Question: What is the hex code for the default white background that is given to layouts when you create a new project?

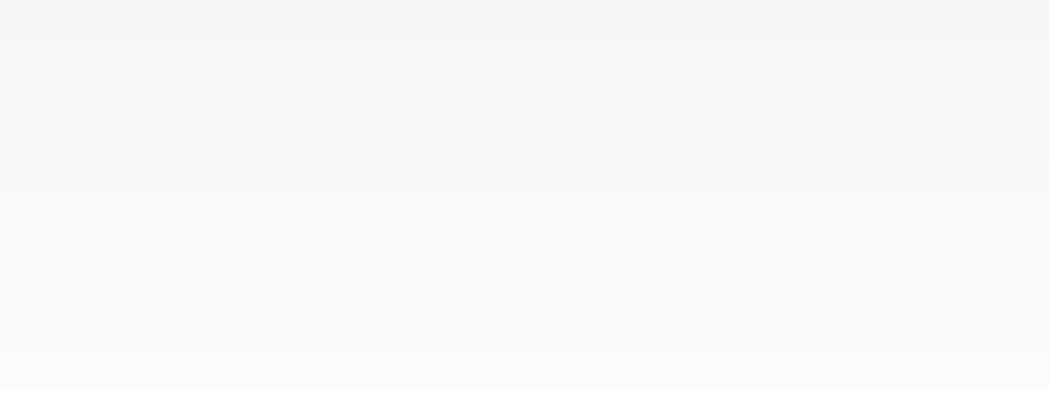
Answer: <URL> shows you to get the default background color.
To summarize, just do something like this
'''
TypedValue a = new TypedValue();
getTheme().resolveAttribute(android.R.attr.windowBackground, a, true);
int color = a.data;
'''
Then 'color' will contain the value. This might be useful because the background might be different across different platforms (as <URL>.